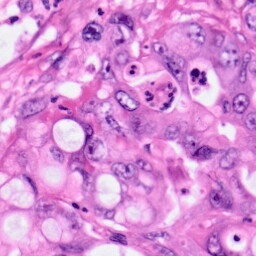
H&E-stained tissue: Pancreatic